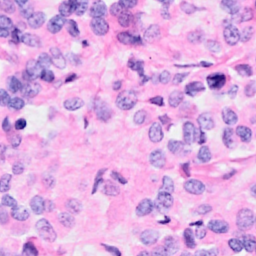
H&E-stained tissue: Breast